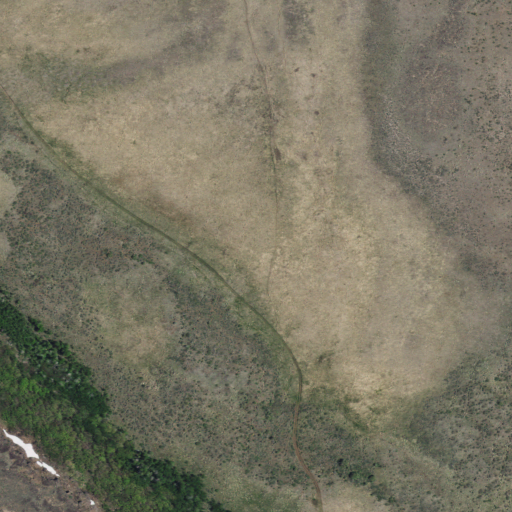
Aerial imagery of plain(s) in Idaho named Turk Meadow containing shrub, woody wetlands, and grassland